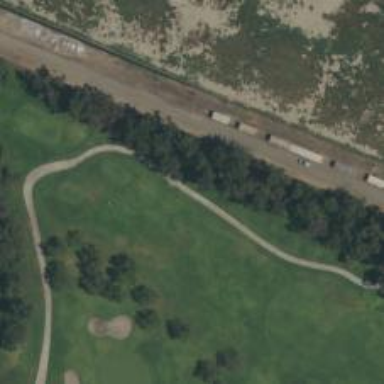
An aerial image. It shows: Golf cartpath that is also road path.